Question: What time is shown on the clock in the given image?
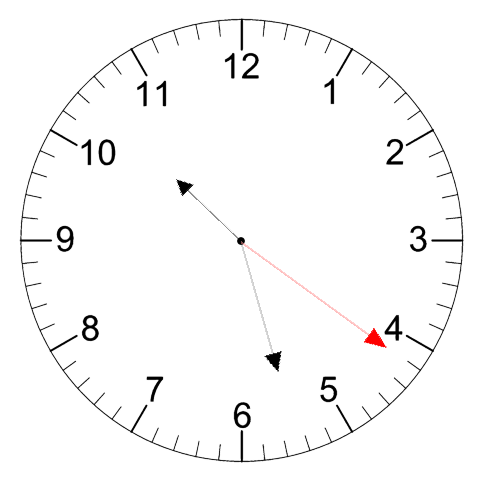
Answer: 10:27:21